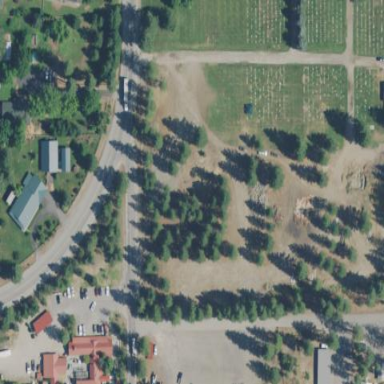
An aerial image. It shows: Cemetery.